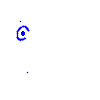
Particle: electron